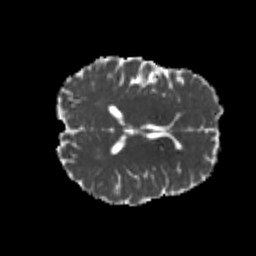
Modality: MD
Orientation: axial
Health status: healthy
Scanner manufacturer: philips
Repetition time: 7.393 s
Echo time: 0.08599 s